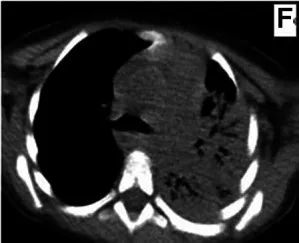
Consolidation of the left lung with a small amount of pleural effusion (mediastinal window).
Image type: radiology (ct)